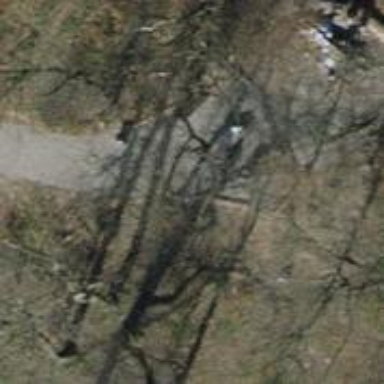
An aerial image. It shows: Path with surface of woodchips.